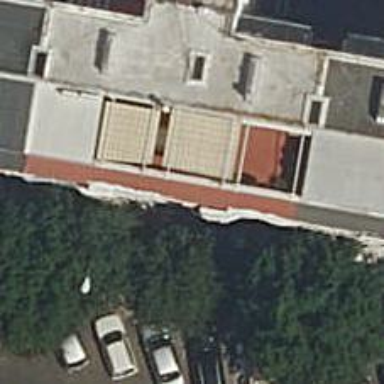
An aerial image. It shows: Bar.